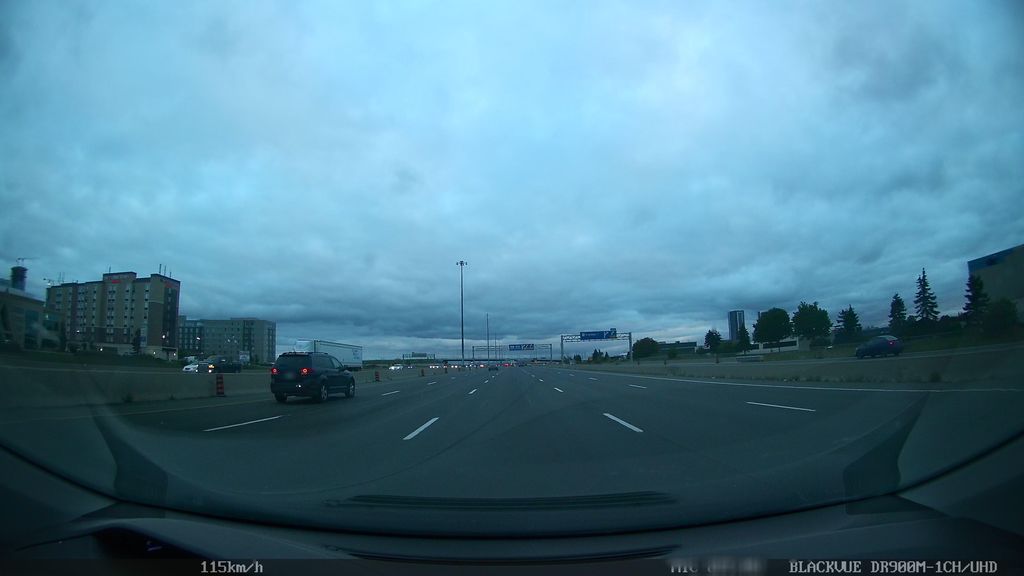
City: toronto